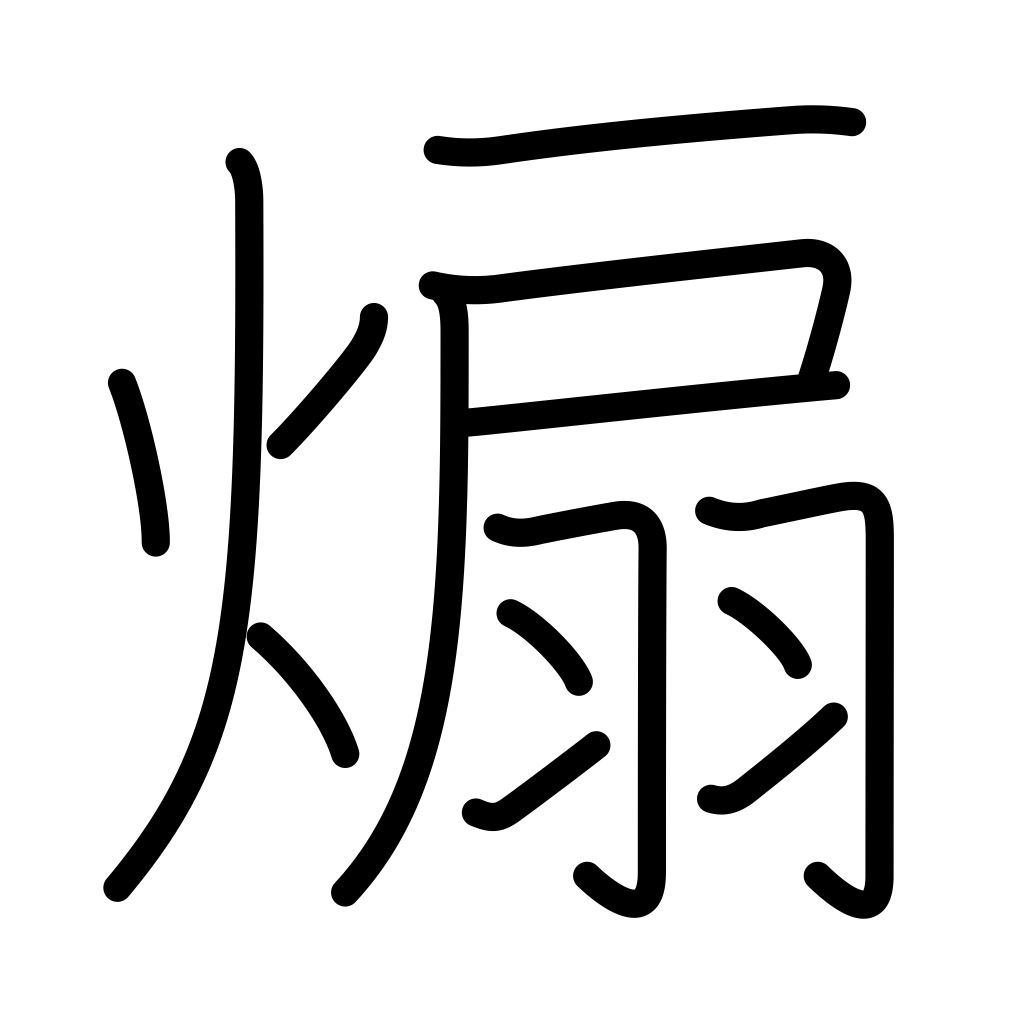
Meaning: fan, flap, instigate, agitate, bolster up, gulp down